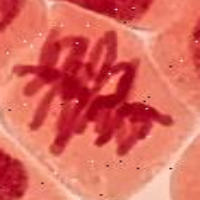
Label: metaphase